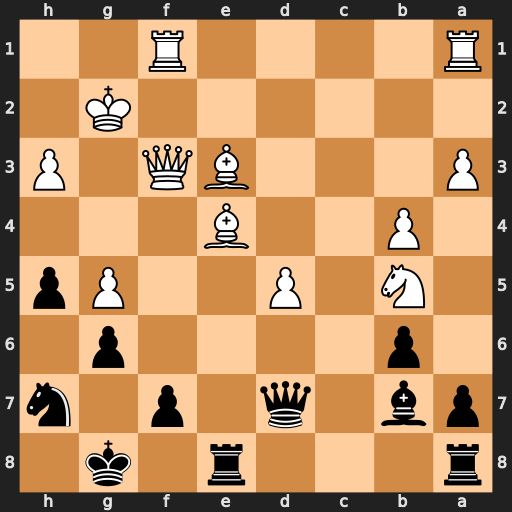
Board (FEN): r3r1k1/pb1q1p1n/1p4p1/1N1P2Pp/1P2B3/P3BQ1P/6K1/R4R2
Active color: b
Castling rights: -
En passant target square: -
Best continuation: Rxe4 Qxf7+ Qxf7